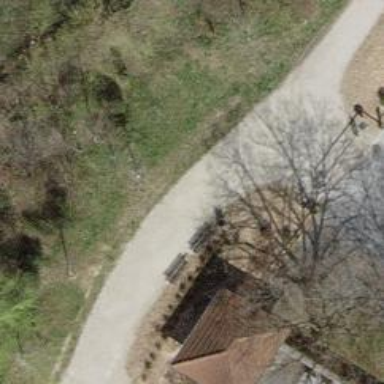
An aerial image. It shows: Black bench.